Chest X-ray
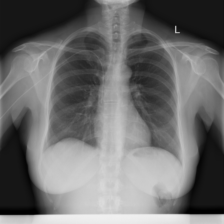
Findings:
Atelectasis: negative
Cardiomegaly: negative
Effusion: negative
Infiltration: negative
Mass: negative
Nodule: negative
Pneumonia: negative
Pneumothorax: negative
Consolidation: negative
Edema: negative
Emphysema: negative
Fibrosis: negative
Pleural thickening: negative
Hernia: negative